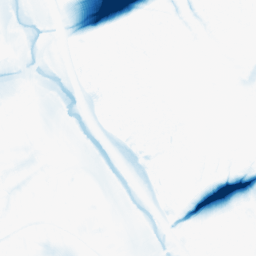
Category: morphological
Decomposition family: morphological_ellipse
Decomposition parameters: operation: closing
width: 50
height: 30
Upsampling method: sinc_hamming
Upsampling parameters: scale: 2
kernel_size: 8
Upsampling scale: 2